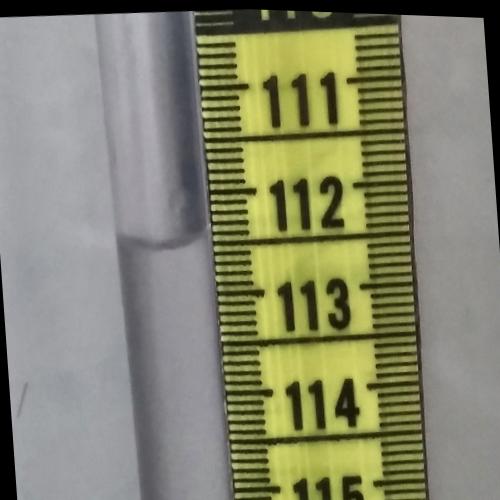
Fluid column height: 112.5 cm